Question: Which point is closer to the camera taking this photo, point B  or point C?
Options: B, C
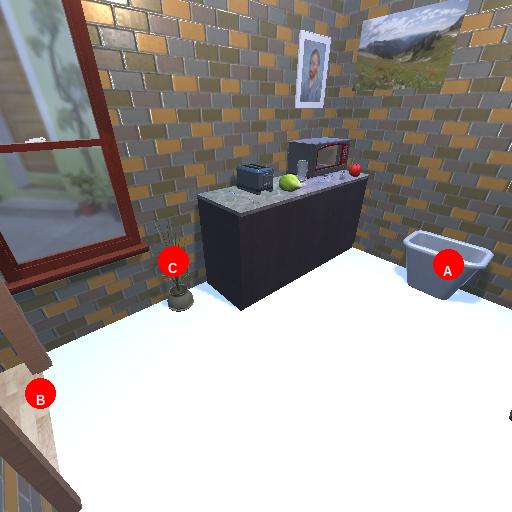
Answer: B